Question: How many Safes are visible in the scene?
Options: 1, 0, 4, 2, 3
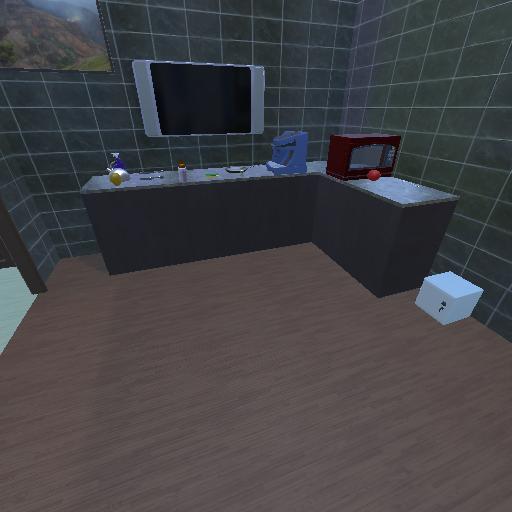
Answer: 1